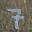
Label: 7